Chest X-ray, PA view. Patient: 45 years old, sex M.
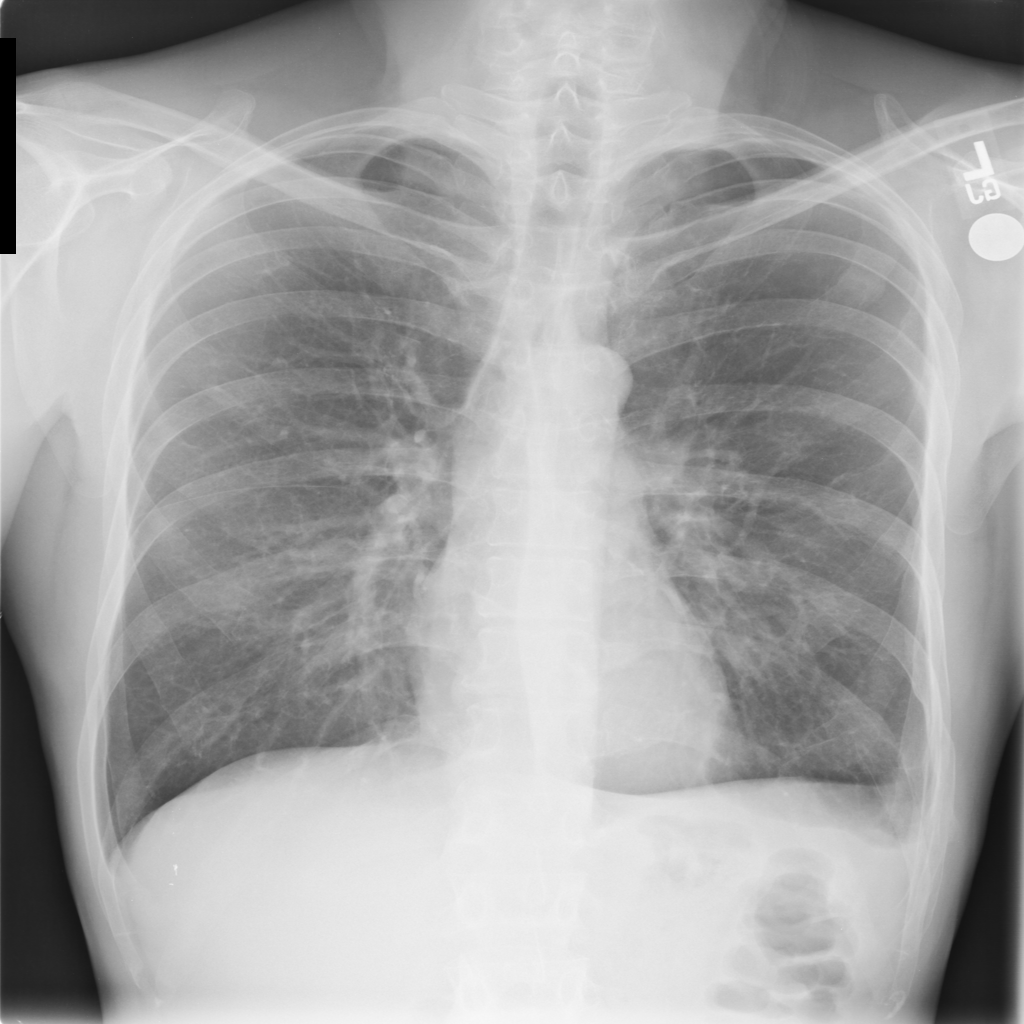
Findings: No Finding